Aerial crown-view tile of a tropical tree (Barro Colorado Island, Panama), acquired 20250124:
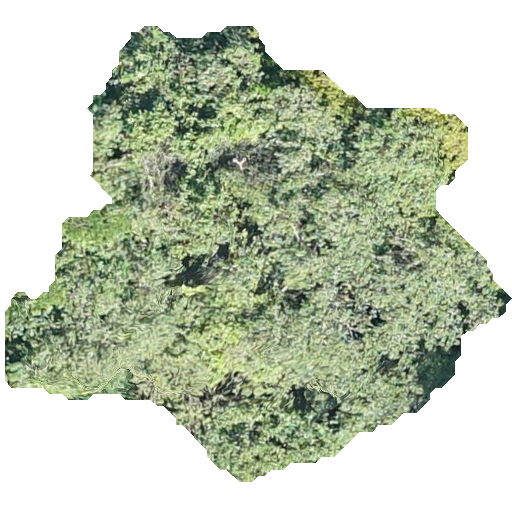
Species: Hieronyma alchorneoides
GBIF accepted scientific name: Hieronyma alchorneoides
Crown area: 215.287 m²